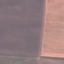
Land use / land cover class: AnnualCrop